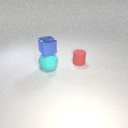
small blue metal cube above large cyan rubber sphere